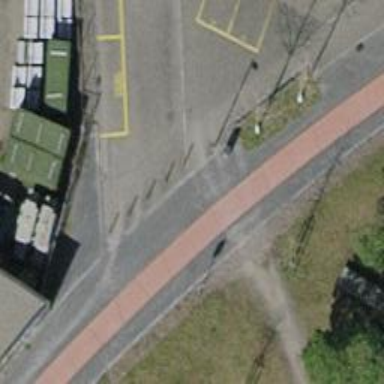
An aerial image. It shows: Bollard barrier.